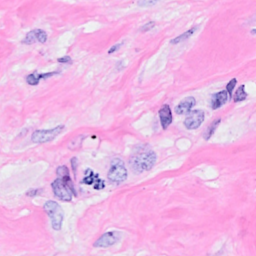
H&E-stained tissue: Breast